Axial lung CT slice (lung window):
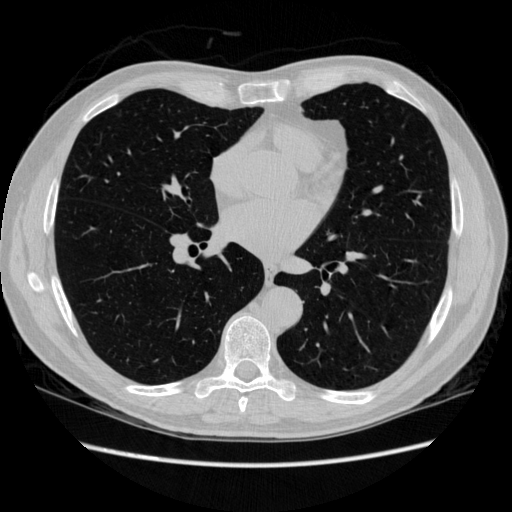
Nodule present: no